Field crop: maize
Growth stage: 2
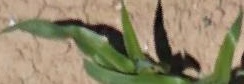
Species: maize